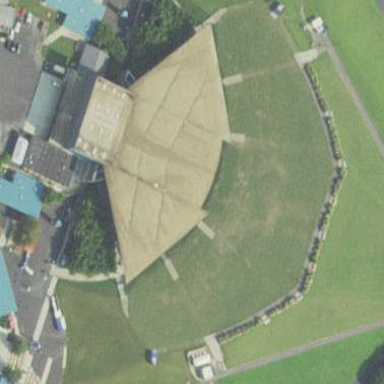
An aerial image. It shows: Amphitheatre that serves as theatre.